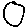
Label: circle